Question: So I have a ScrollView with a LinearLayout within it.
It seems that when I attempt to scroll to the bottom of my linearlayout, the bottom ~5 dip is cut off (ie bottom margin)
I think it might have something to do with my linearlayout's 5dip margin?
Here's 'activity_create_account.xml':
'''
<RelativeLayout xmlns:android="http://schemas.android.com/apk/res/android"
xmlns:tools="http://schemas.android.com/tools"
android:layout_width="fill_parent"
android:layout_height="wrap_content"
android:layout_gravity="top"
android:background="@drawable/grey"
android:orientation="vertical"
android:padding="0dp"
tools:context=".Login" >
<LinearLayout
android:layout_width="fill_parent"
android:layout_height="fill_parent"
android:weightSum="100"
android:orientation="vertical">
<!-- BEGIN HEADER -->
<LinearLayout
android:layout_width="fill_parent"
android:layout_height="wrap_content"
android:layout_alignParentTop="true"
android:background="@drawable/titlebar"
android:orientation="horizontal"
android:padding="8dip" >
<TextView
android:layout_width="fill_parent"
android:layout_height="wrap_content"
android:gravity="center"
android:padding="0dp"
android:text="create account"
android:textColor="#FFFFFF"
android:textSize="32sp"
android:textStyle="bold"
android:typeface="sans" />
</LinearLayout>
<!-- END HEADER -->
<!-- BEGIN BODY -->
<ScrollView
android:layout_width="fill_parent"
android:layout_height="fill_parent"
android:layout_gravity="top"
android:orientation="vertical">
<LinearLayout
android:id="@+id/innerLinearLayout"
android:layout_width="fill_parent"
android:layout_height="wrap_content"
android:layout_margin="10dip"
android:background="@drawable/rounded_white"
android:orientation="vertical"
android:padding="5dip" >
<EditText
android:layout_width="fill_parent"
android:layout_height="wrap_content"
android:inputType="textEmailAddress"
android:ems="10"
android:id="@+id/etCreateEmail"
android:hint="Email"
android:layout_weight="1"
android:paddingTop="8dip"
android:paddingBottom="8dip"
android:paddingRight="8dip"
android:paddingLeft="8dip"
android:layout_marginBottom="4dip"
android:layout_marginTop="5dip"/>
<EditText
android:layout_width="fill_parent"
android:layout_height="wrap_content"
android:inputType="textEmailAddress"
android:ems="10"
android:id="@+id/etCreateEmail"
android:hint="Email"
android:layout_weight="1"
android:paddingTop="8dip"
android:paddingBottom="8dip"
android:paddingRight="8dip"
android:paddingLeft="8dip"
android:layout_marginBottom="4dip"
android:layout_marginTop="5dip"/>
<EditText
android:layout_width="fill_parent"
android:layout_height="wrap_content"
android:inputType="textEmailAddress"
android:ems="10"
android:id="@+id/etCreateEmail"
android:hint="Email"
android:layout_weight="1"
android:paddingTop="8dip"
android:paddingBottom="8dip"
android:paddingRight="8dip"
android:paddingLeft="8dip"
android:layout_marginBottom="4dip"
android:layout_marginTop="5dip"/>
<EditText
android:layout_width="fill_parent"
android:layout_height="wrap_content"
android:inputType="textEmailAddress"
android:ems="10"
android:id="@+id/etCreateEmail"
android:hint="Email"
android:layout_weight="1"
android:paddingTop="8dip"
android:paddingBottom="8dip"
android:paddingRight="8dip"
android:paddingLeft="8dip"
android:layout_marginBottom="4dip"
android:layout_marginTop="5dip"/>
<EditText
android:id="@+id/etChooseUsername"
android:layout_width="fill_parent"
android:layout_height="wrap_content"
android:layout_marginBottom="4dip"
android:layout_weight="1"
android:ems="10"
android:hint="Choose a username"
android:inputType="text"
android:paddingBottom="8dip"
android:paddingLeft="8dip"
android:paddingRight="8dip"
android:paddingTop="8dip" />
<EditText
android:id="@+id/etChoosePassword"
android:layout_width="fill_parent"
android:layout_height="wrap_content"
android:layout_marginBottom="4dip"
android:layout_weight="1"
android:ems="10"
android:hint="Choose a password"
android:inputType="textPassword"
android:paddingBottom="8dip"
android:paddingLeft="8dip"
android:paddingRight="8dip"
android:paddingTop="8dip" />
<EditText
android:id="@+id/etRetypePassword"
android:layout_width="fill_parent"
android:layout_height="wrap_content"
android:layout_marginBottom="4dip"
android:layout_weight="1"
android:ems="10"
android:hint="Re-type password"
android:inputType="textPassword"
android:paddingBottom="8dip"
android:paddingLeft="8dip"
android:paddingRight="8dip"
android:paddingTop="8dip" />
<Button
android:id="@+id/bCreateAccountConfirm"
android:layout_width="fill_parent"
android:layout_height="wrap_content"
android:layout_centerVertical="true"
android:layout_weight="1"
android:background="@drawable/button_selector"
android:padding="0dip"
android:text="Create Account"
android:textColor="#ffffff"
android:textStyle="bold"
android:typeface="sans" />
</LinearLayout>
</ScrollView>
<!-- END BODY -->
'''
Here's what it looks like when I try to scroll all the way down (there's supposed to be a slim section of white beneath the button & then a slim section of grey margin)

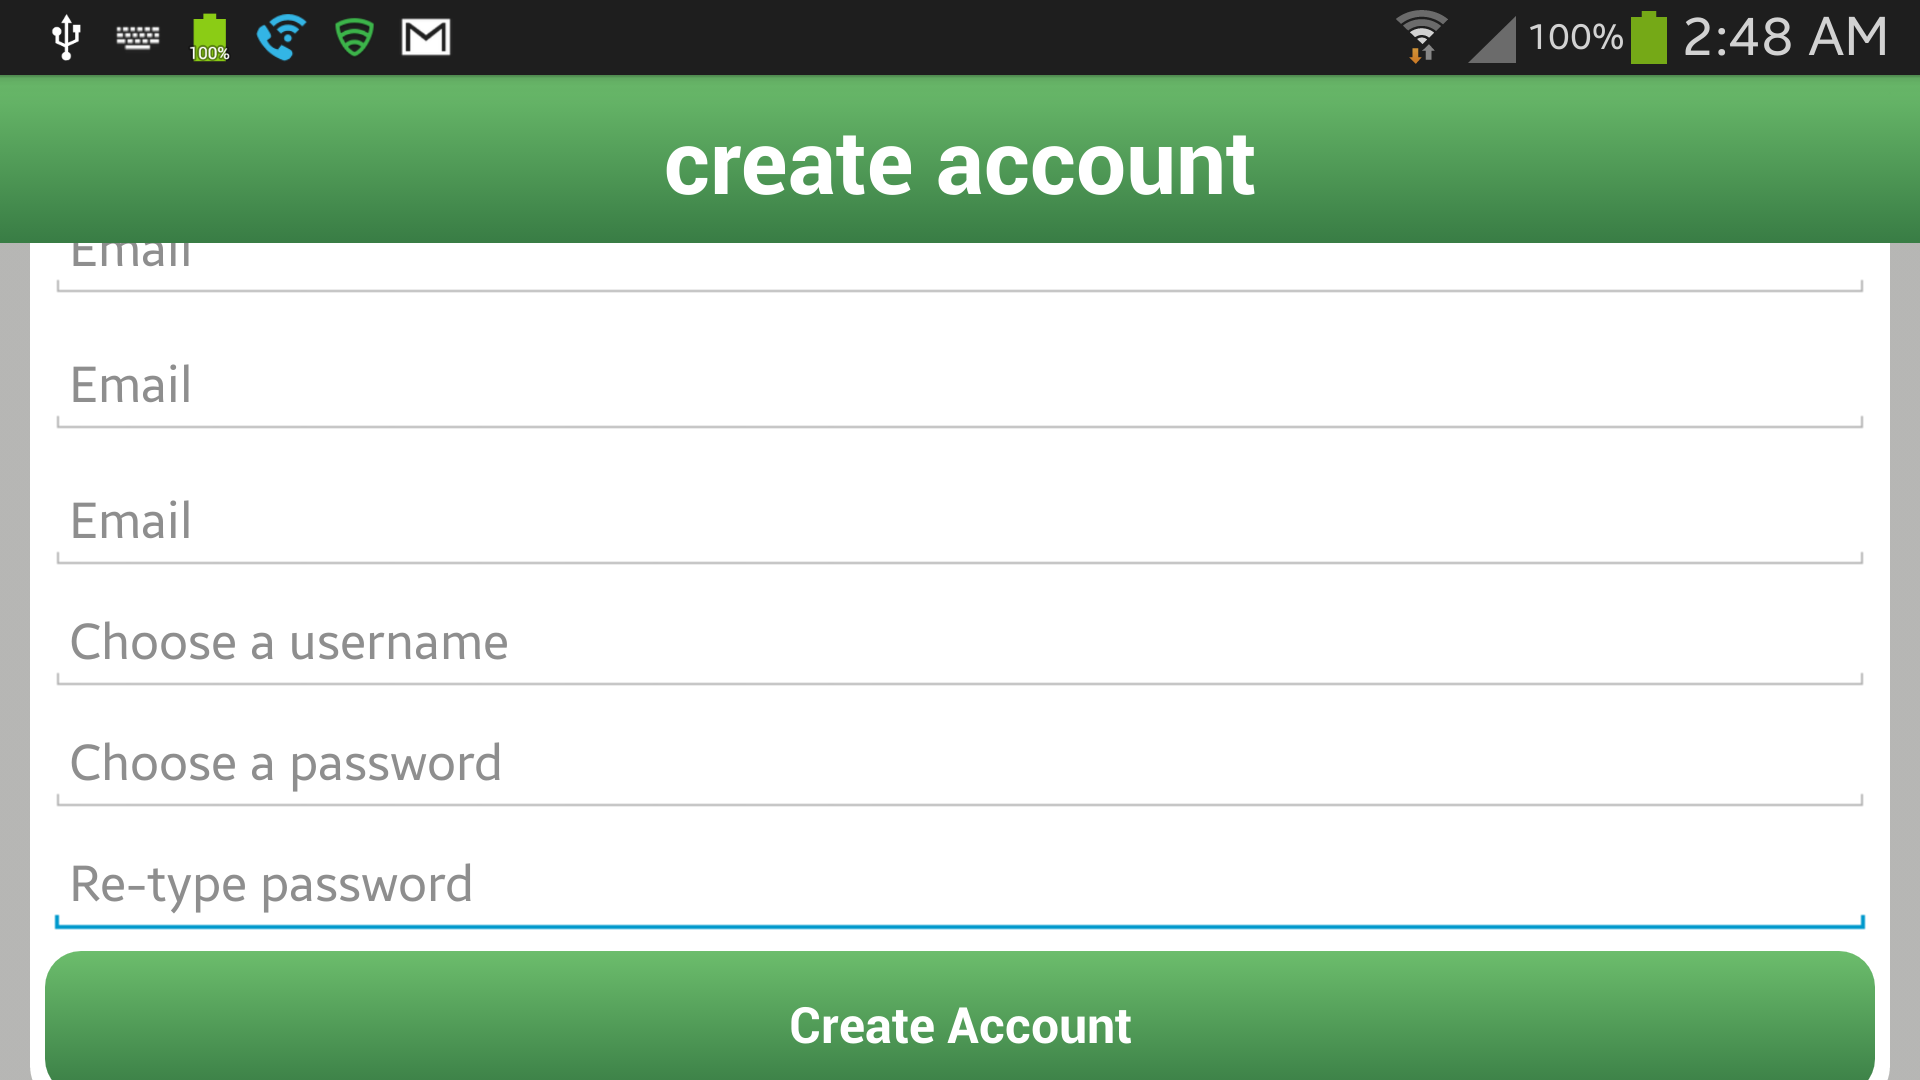
Answer: In your ScrollView add 'padding_bottom' to some 10dp. It would work.
Else the view remaining below the HorizontalView might be overlaying above this horizontal view.
In that case
1. Add a id to HorizontalView id="@+id/horizontalView"
2. Add below="@+id/horizontalView" in the view below horizontal view.